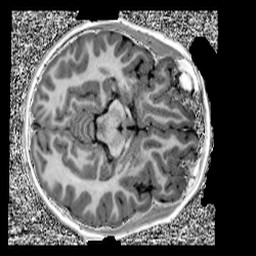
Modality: UNIT1
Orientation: axial
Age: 9
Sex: female
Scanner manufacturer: siemens
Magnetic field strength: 3 T
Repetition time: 4 s
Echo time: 0.00303 s